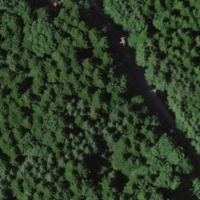
EUNIS habitat code: 43
Species observed at this site:
Sorbus aucuparia